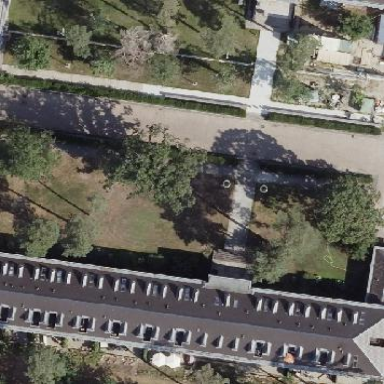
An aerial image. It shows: Hipped roof apartment building.